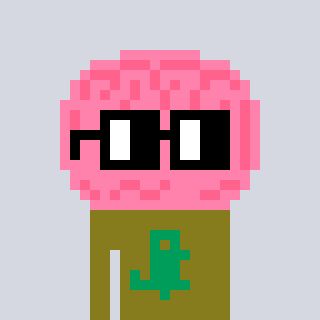
a pixel art character with square black glasses, a brain-shaped head and a gunk-colored body on a cool background